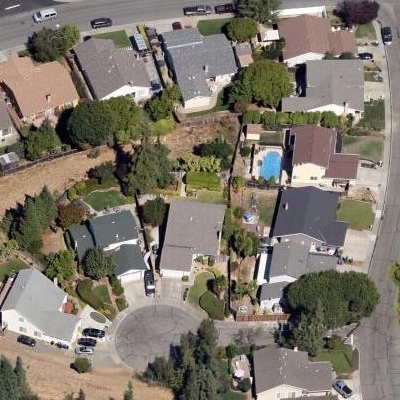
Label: fResident